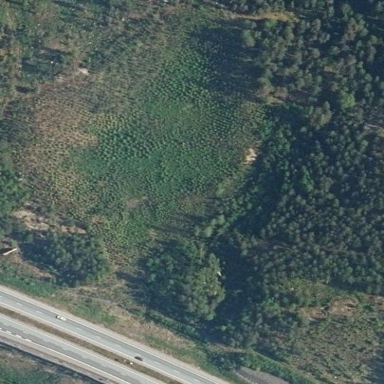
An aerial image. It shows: Patch of scrub vegetation.